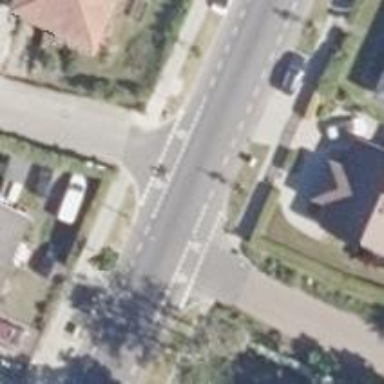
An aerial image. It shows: Residential road without sidewalk.